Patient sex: M
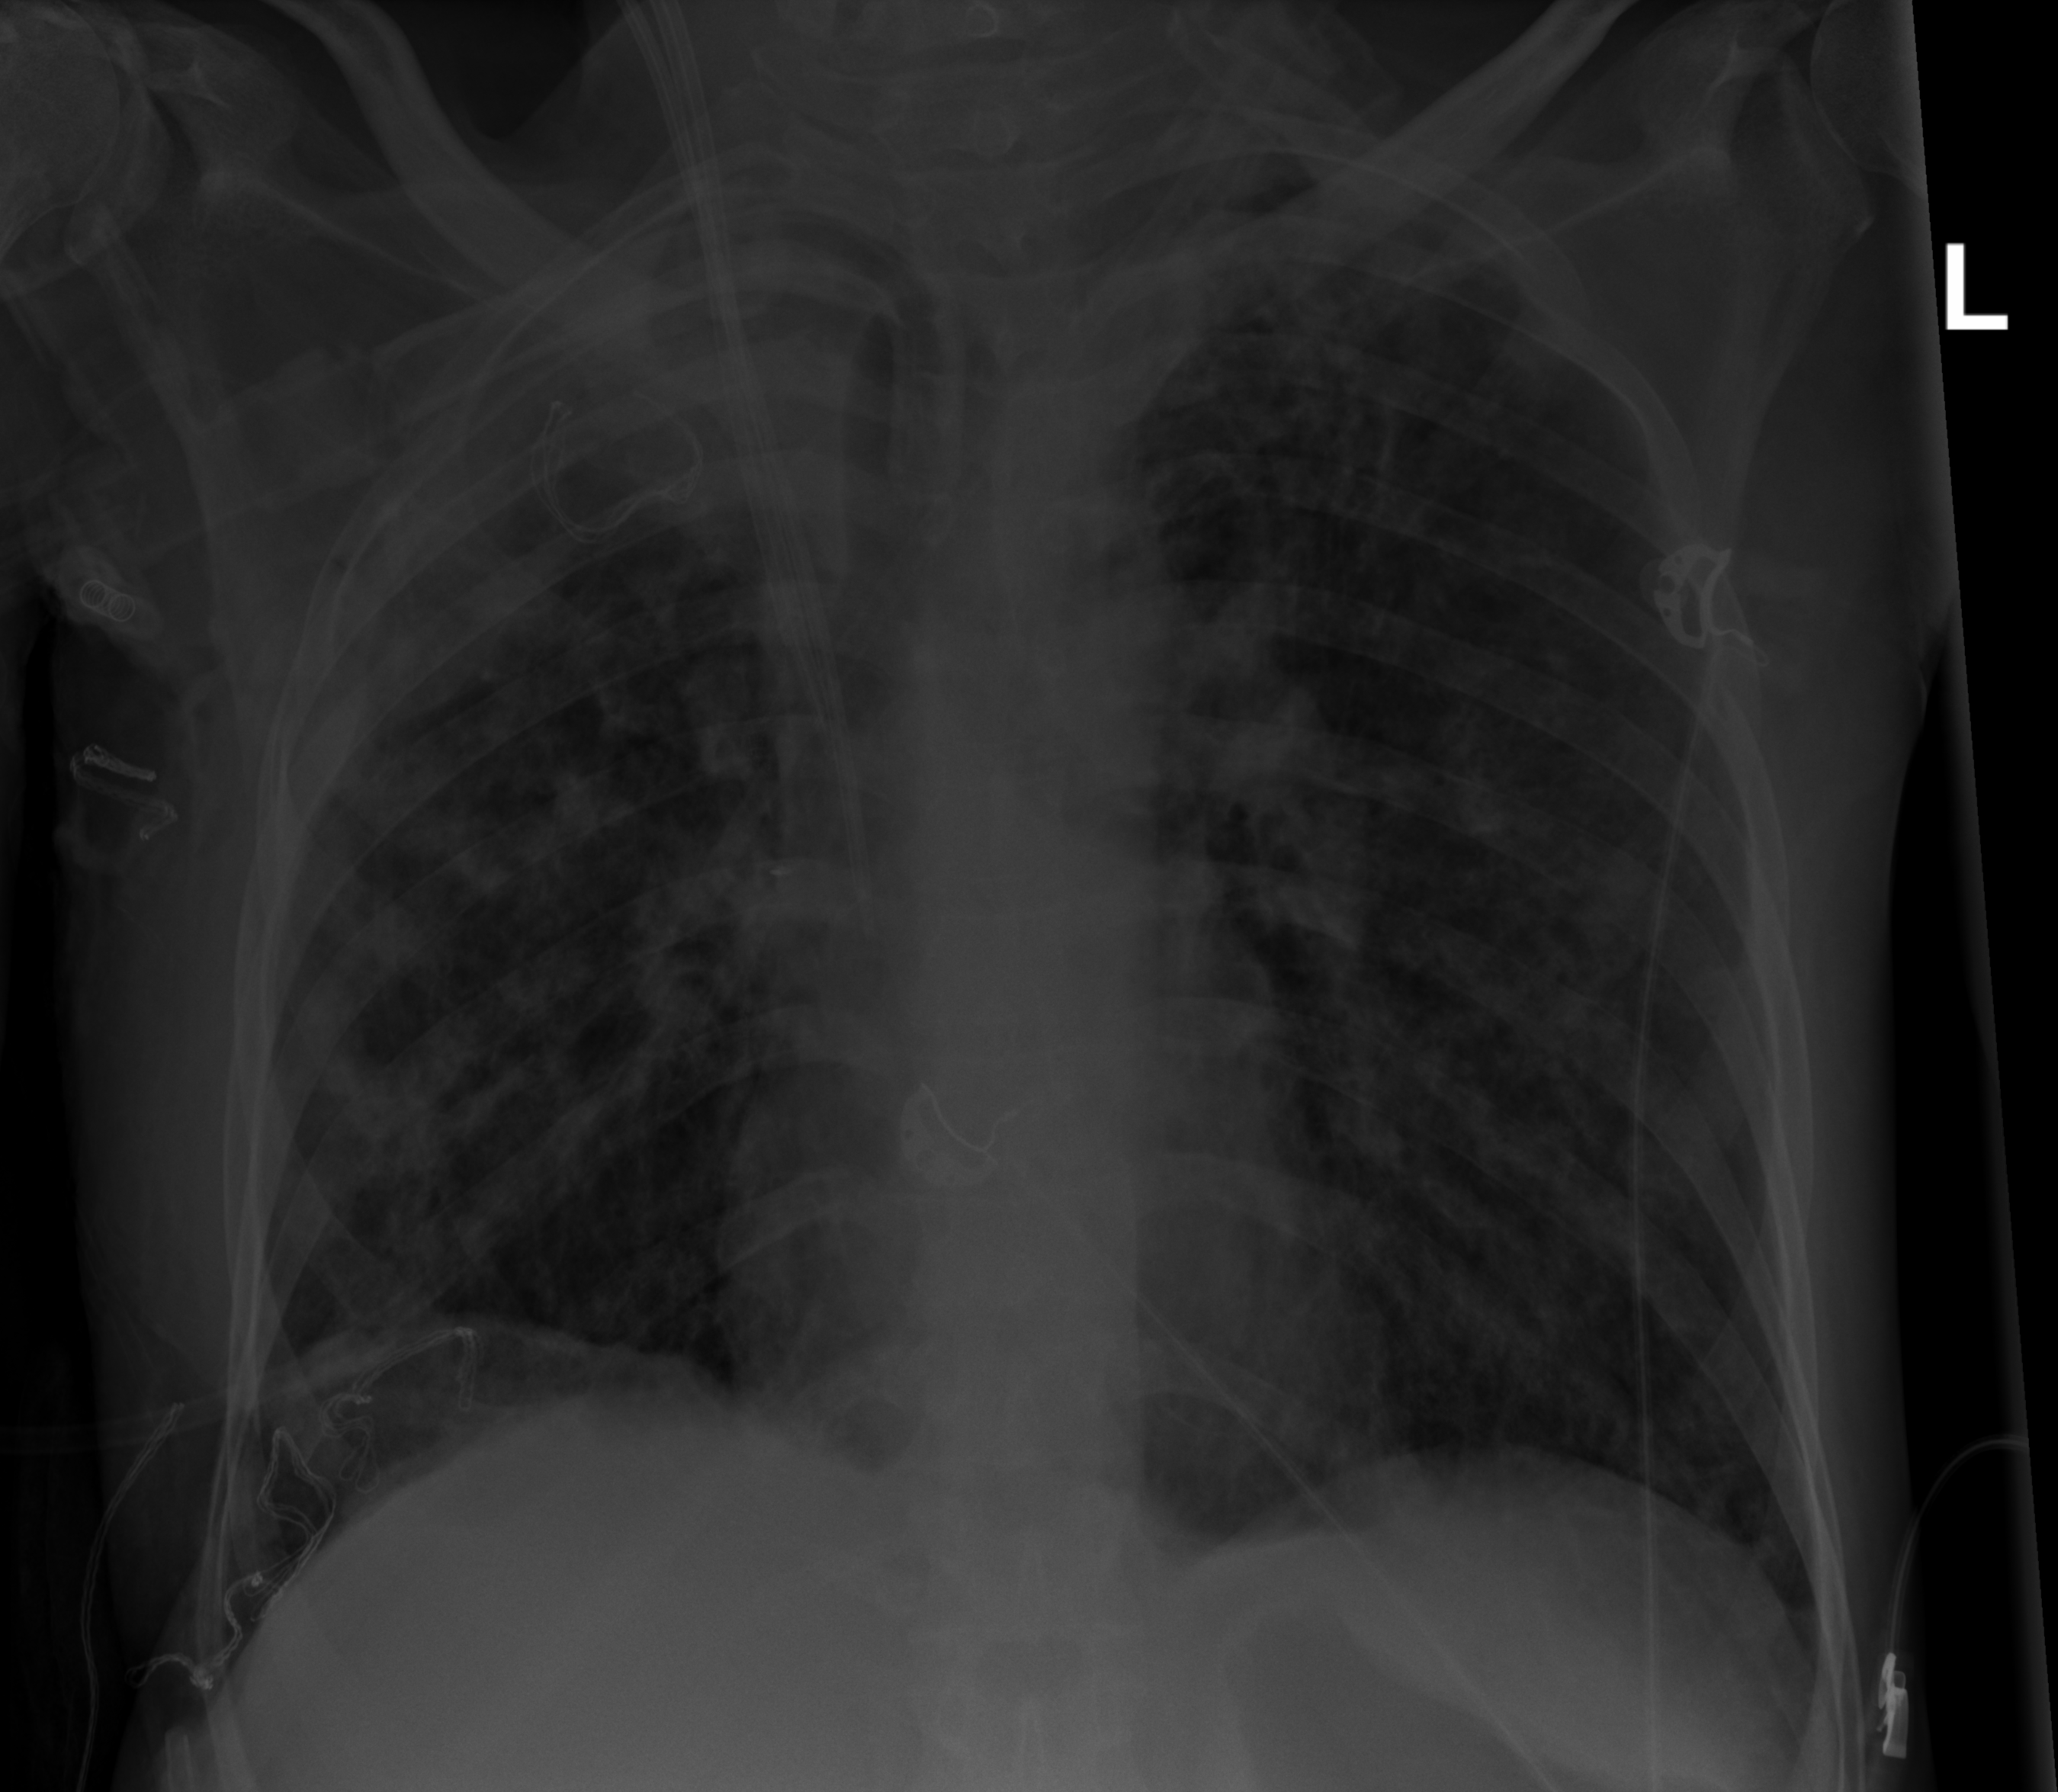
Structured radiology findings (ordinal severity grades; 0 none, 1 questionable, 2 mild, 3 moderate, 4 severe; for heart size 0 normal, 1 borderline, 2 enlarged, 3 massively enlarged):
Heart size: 0
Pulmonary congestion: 2
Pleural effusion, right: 2
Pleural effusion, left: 0
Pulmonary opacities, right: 3
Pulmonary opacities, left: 3
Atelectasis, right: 2
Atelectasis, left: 2